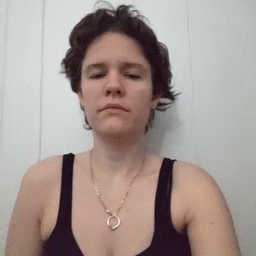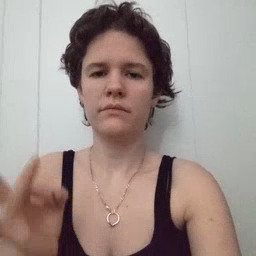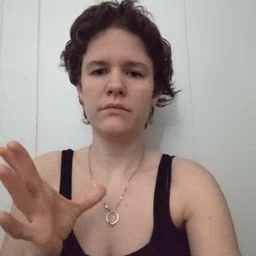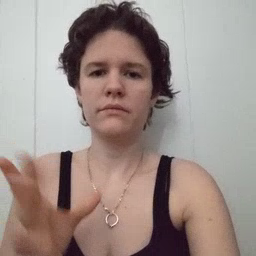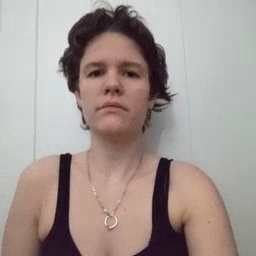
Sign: hate